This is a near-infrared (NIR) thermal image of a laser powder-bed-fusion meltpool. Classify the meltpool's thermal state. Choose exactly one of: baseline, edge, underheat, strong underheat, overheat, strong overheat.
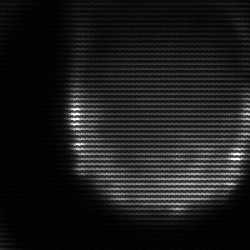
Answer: edge